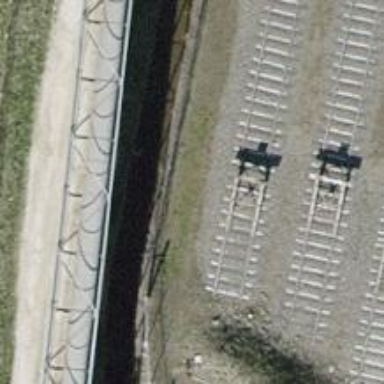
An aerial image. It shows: Railway buffer stop.